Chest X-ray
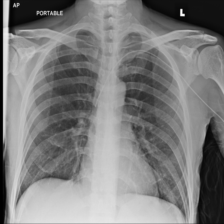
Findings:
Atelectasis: negative
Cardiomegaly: negative
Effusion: negative
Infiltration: negative
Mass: negative
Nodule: negative
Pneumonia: negative
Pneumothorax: negative
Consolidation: negative
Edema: negative
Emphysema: negative
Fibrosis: negative
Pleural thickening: negative
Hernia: negative